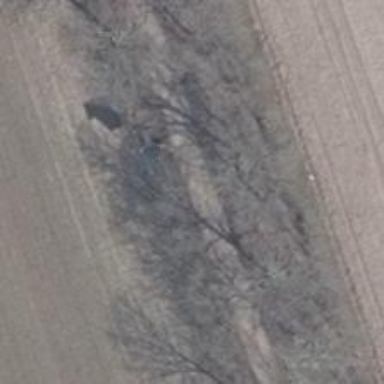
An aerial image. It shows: Shelter that serves as hunting stand.